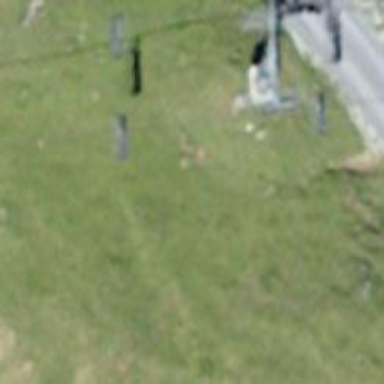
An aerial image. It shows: Pylon used for aerialway.